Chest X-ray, PA view. Patient: 16 years old, sex F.
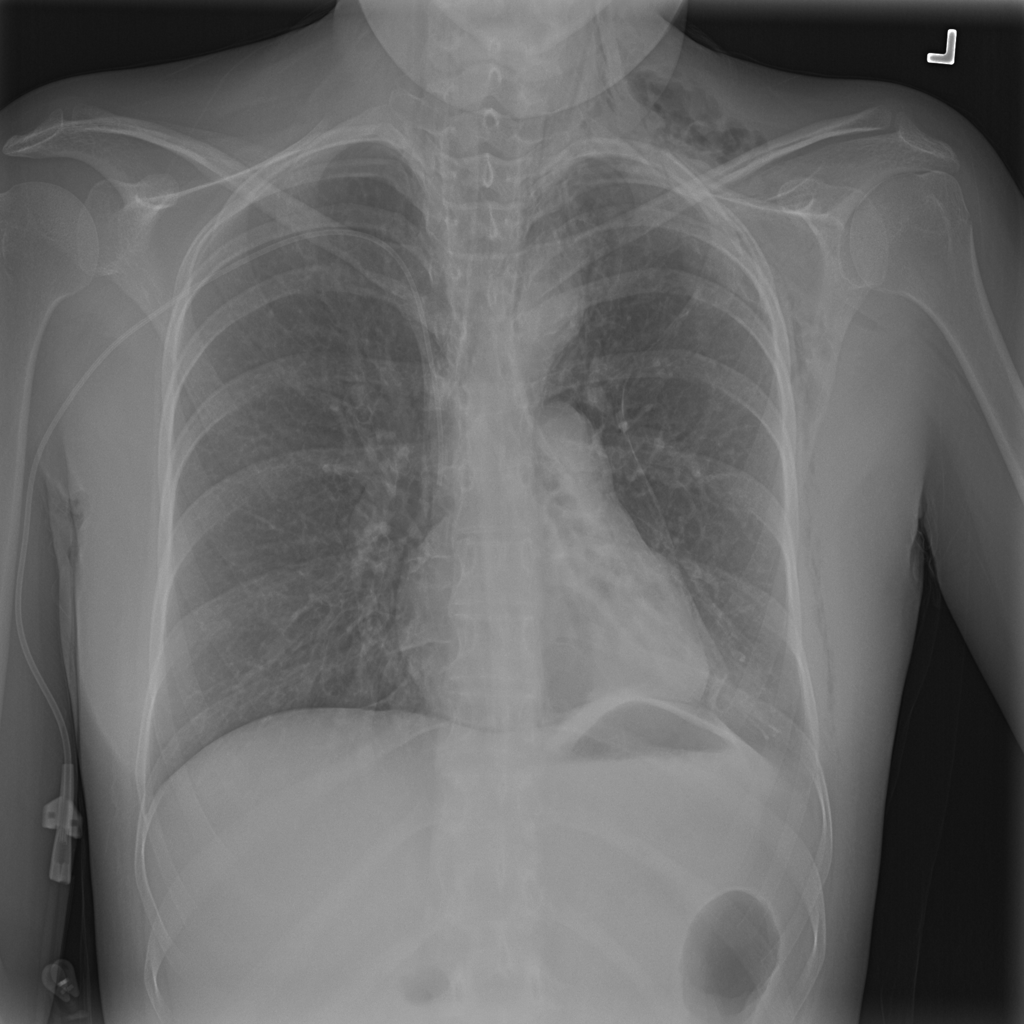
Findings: Emphysema